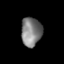
Tissue: lung
Cell type: Others
Senescence score: 0.233
Nuclear area (px): 581
Mean DAPI intensity: 126.076